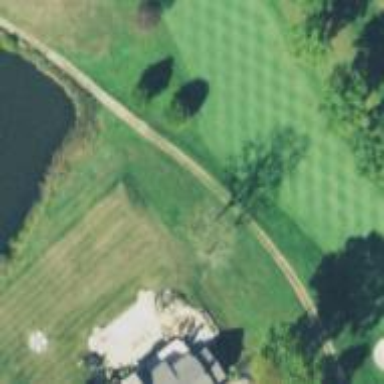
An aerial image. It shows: Path for both roads and golfers.